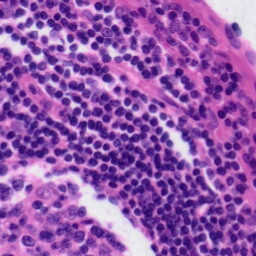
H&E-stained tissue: Tonsil